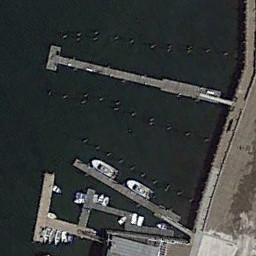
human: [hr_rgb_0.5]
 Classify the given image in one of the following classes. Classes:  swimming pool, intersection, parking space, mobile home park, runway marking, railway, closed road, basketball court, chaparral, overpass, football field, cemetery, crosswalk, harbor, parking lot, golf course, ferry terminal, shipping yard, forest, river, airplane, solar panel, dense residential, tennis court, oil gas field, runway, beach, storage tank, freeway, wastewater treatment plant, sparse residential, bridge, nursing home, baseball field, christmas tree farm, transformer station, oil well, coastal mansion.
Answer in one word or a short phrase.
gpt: ferry terminal